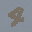
Label: 4